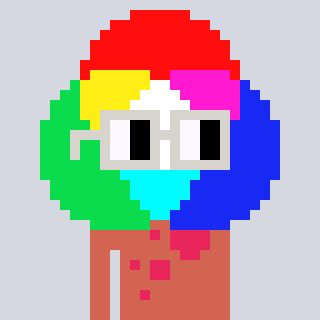
a pixel art character with square light gray glasses, a color circle-shaped head and a peachy-colored body on a cool background